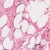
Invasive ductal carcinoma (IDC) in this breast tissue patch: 0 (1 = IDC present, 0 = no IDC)